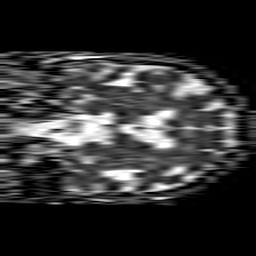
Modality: ADC
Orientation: coronal
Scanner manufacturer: philips
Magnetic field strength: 1.5 T
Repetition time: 4.6 s
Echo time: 0.08631 s